Question: I'm trying to feed multiple inputs to a single input layer. To be precise, it is an atomic potential. So, the NN should predict the energy of a molecule based on atomic coordinates (atomic descriptors).
Let's take H2O. So, it has two H atoms and one O.
Here is how NN should be organized: separate input for coordinates of each chemical element (that is, one for H and one for O). Then these two separate graphs result in their own local energies. The output layer is the sum of these energies and should match the target total energy.
That is, that would be easy for just OH molecule: two parallel graphs for H and for O, each result in its own atomic energy, then they concatenate and sum to match a target total energy.
However, in case of H2 (or H2O), I have two H atoms. So, I need to feed one H atom to H-graph, then feed the second H atom to the same graph, sum them, and then send them to output layer that should match the target total energy.
Is there any way to perform this in Keras?
My code which is not capable of taking two H:
'''
# graph for H
input1 = keras.Input(shape=(n_cols,), name="H_element")
l1_1 = Dense(8, activation='relu')(input1)
l1_2 = Dense(1, activation='linear',name = 'H_atomic_energy')(l1_1) #atomic energy for H
# graph for O
input2 = keras.Input(shape=(n_cols,), name="O_element")
l2_1 = Dense(8, activation='relu')(input2)
l2_2 = Dense(1, activation='linear', name = 'O_atomic_energy')(l2_1) #atomic energy for O
# summation and output. Total energy is the target
x = layers.concatenate([l1_2, l2_2])
ReduceSum = Lambda(lambda z: K.sum(z, axis=1, keepdims=True))
output = ReduceSum(x)
model = keras.Model(
inputs=[input1, input2],
outputs=output,)
'''
Visual description

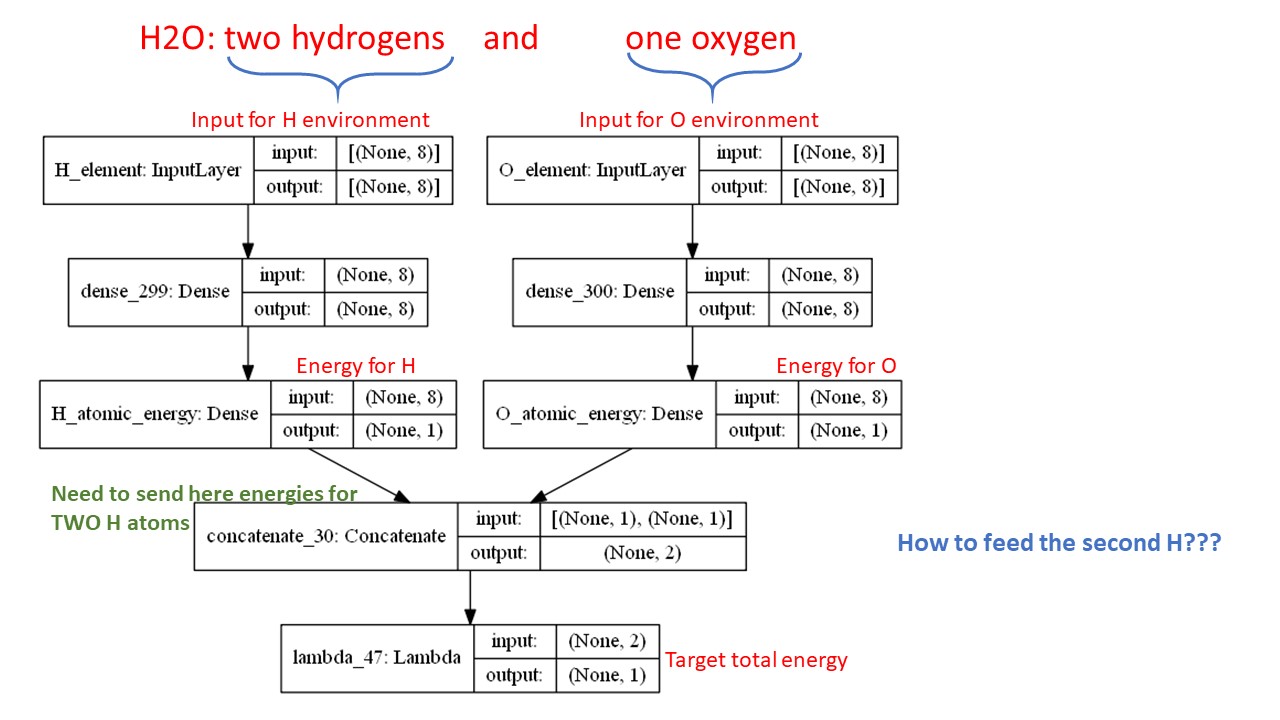
Answer: I've found out that TimeDistributed layer fits best for my purposes because members of the sequence are generally not dependent on each one.
'''
model.add(layers.TimeDistributed(Dense(3)))
'''